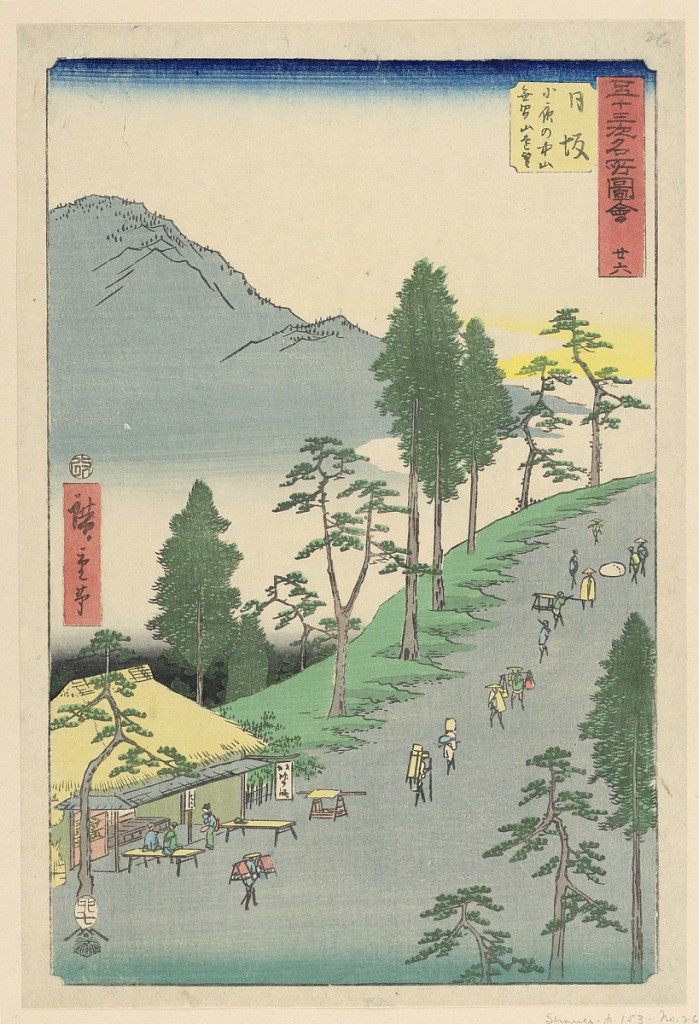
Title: Nissaka: Distant View of Mukenzan from Sayononakayama (Nissaka, Sayonoyamanak Mukenzan enbo)
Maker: Ando Hiroshige, Japanese, 1797–1858
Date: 1797-1858
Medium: Woodblock print in colored ink on paper
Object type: Print
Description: This scene shows a trail of people traveling up the road. At the base of the print is a rest stop where people can stop for tea or sustenance. Beyond the road is a lovely landscape scene which is typical in a Hiroshige print.